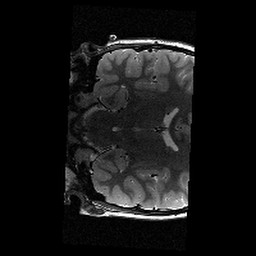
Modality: T2w
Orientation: coronal
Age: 11
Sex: male
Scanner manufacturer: siemens
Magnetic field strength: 3 T
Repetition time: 9.23 s
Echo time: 0.067 s